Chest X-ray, AP view. Patient: 33 years old, sex F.
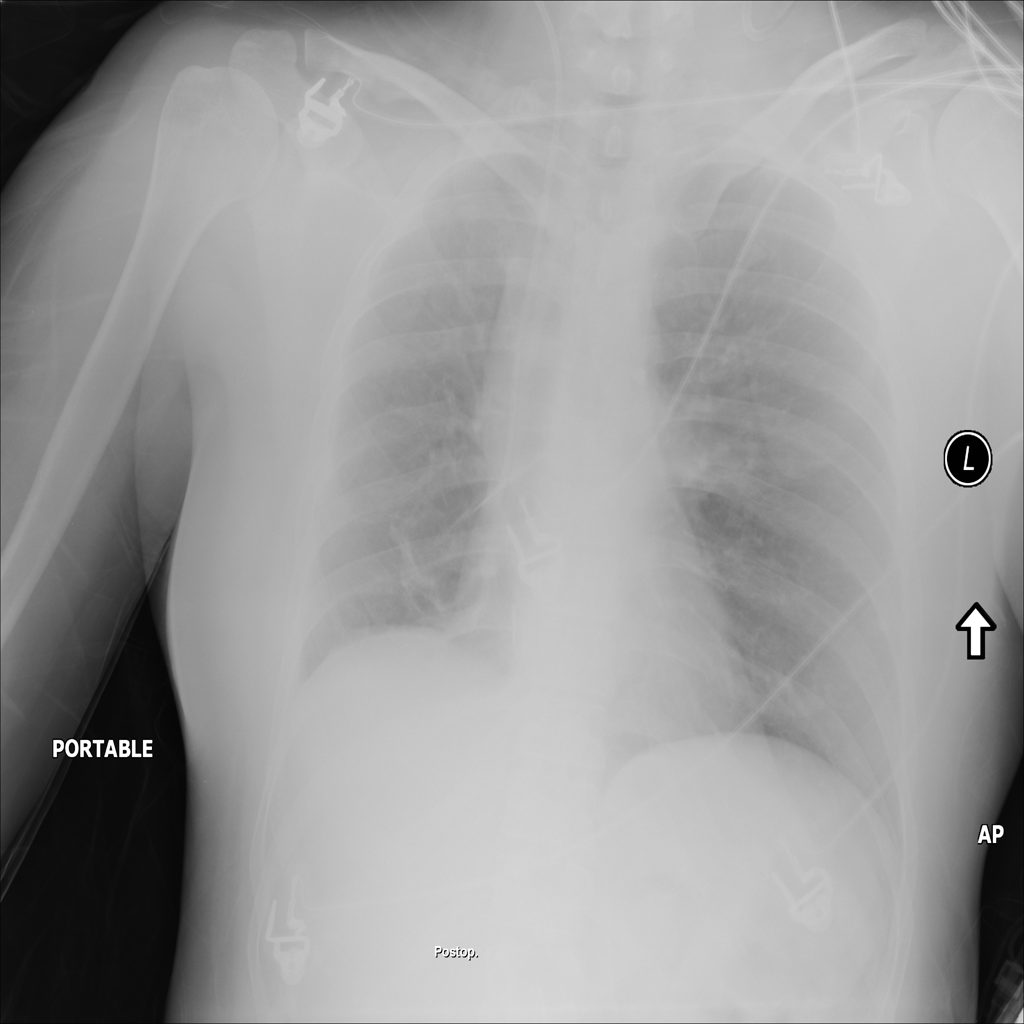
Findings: No Finding